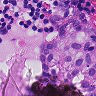
Metastatic tissue present: yes